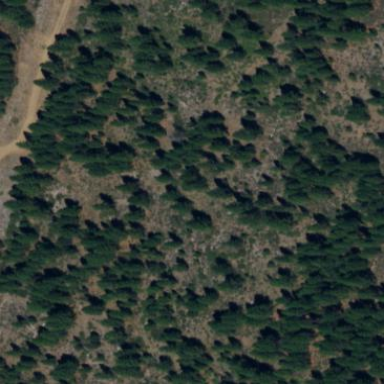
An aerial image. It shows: Forest area.